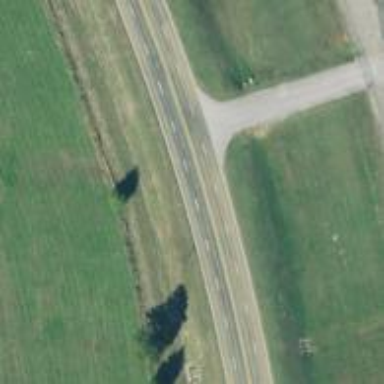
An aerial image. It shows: Asphalt road classified as primary highway.